Field crop: maize
Growth stage: 2
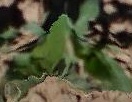
Species: maize